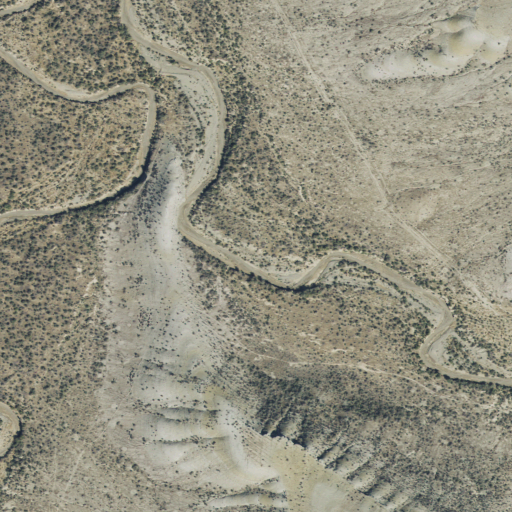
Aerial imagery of valley in Utah named Dog Knoll Draw containing only shrub